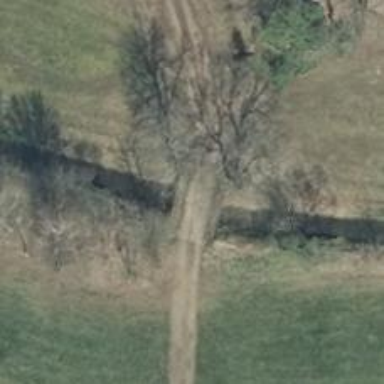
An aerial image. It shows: Culvert tunnel.